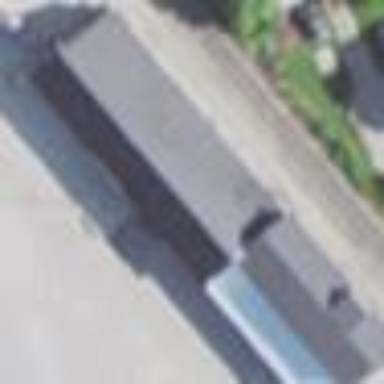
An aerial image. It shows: Agricultural building.